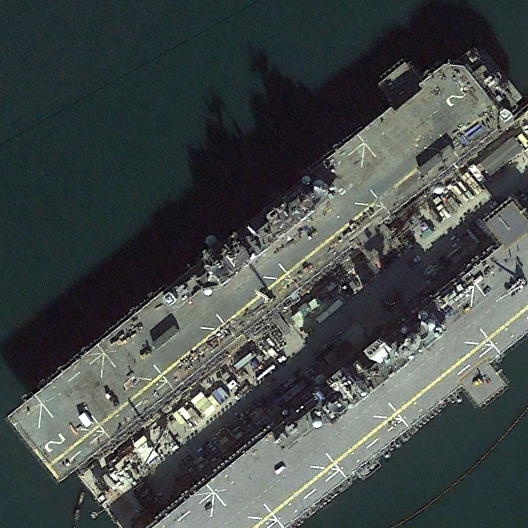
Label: assault